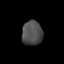
Tissue: prostate
Cell type: T cells
Senescence score: 0.3175
Nuclear area (px): 493
Mean DAPI intensity: 77.588